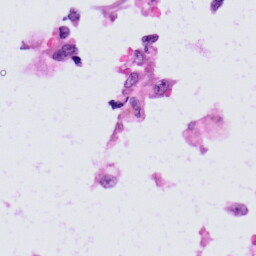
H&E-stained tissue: Skin